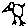
Label: bird